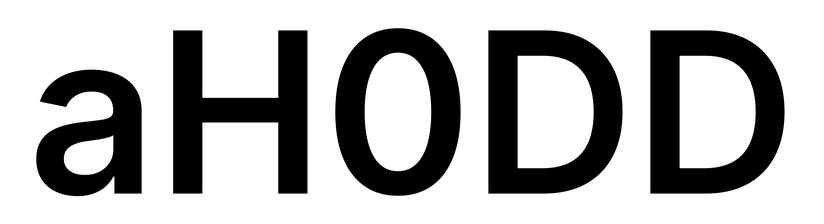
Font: Inter_SemiBold